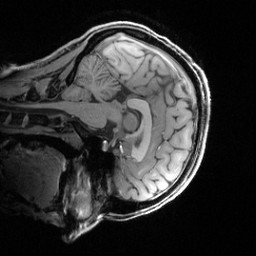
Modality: T1w
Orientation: sagittal
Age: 23
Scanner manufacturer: siemens
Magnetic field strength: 3 T
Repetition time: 2.5 s
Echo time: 0.00444 s